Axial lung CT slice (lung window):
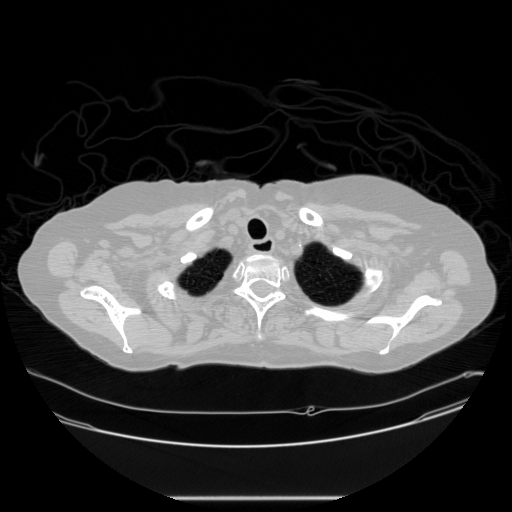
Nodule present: no